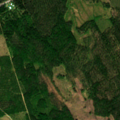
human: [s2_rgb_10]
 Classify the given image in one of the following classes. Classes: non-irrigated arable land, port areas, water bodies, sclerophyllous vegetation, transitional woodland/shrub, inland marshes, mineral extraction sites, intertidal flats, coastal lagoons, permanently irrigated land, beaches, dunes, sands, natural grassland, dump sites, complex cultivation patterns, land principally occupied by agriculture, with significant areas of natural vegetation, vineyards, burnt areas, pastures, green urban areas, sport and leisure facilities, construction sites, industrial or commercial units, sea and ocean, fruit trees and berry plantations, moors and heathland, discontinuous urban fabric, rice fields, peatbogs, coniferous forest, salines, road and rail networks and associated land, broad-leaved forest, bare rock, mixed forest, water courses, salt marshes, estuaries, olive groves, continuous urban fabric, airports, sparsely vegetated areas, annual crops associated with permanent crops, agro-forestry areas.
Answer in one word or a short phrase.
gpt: coniferous forest, mixed forest, transitional woodland/shrub